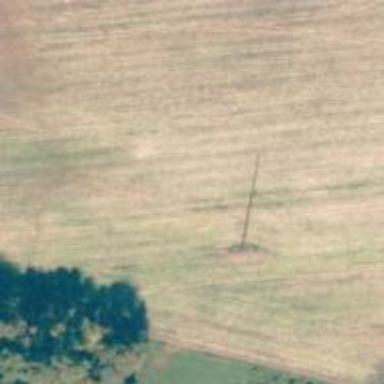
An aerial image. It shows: Power pole.